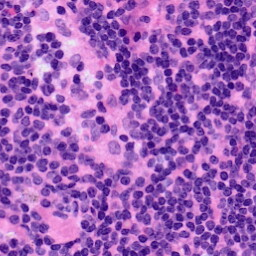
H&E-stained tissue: LymphNode